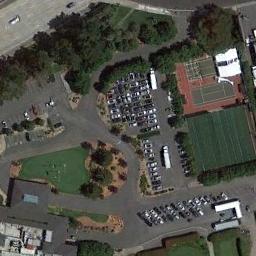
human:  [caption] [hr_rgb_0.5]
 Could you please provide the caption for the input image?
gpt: There are many cars in the parking lot next to the tennis courts .

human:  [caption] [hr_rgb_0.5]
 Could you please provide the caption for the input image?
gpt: Tennis court next to the parking lot surrounded by woods .

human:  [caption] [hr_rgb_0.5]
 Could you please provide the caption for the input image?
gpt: The tennis court is next to some trees and parking lot .

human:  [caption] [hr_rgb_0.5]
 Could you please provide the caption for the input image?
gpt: There were several felled trees near the tennis court .

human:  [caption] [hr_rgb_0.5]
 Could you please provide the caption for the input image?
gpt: There are many cars and some green trees beside the tennis court .